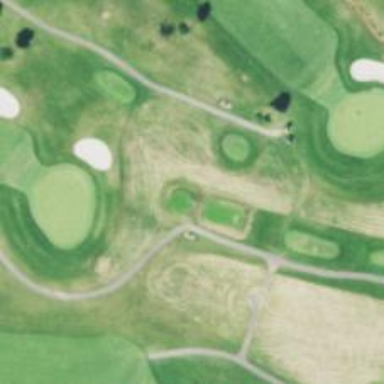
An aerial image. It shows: Golf tee.